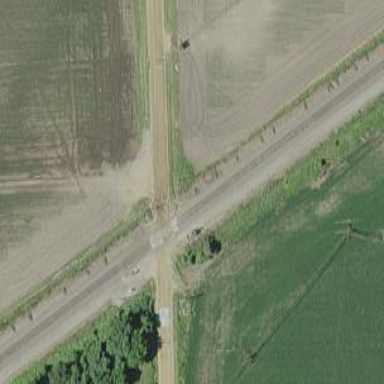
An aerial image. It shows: Railway level crossing.